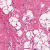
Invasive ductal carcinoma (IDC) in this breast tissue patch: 0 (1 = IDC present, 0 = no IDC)